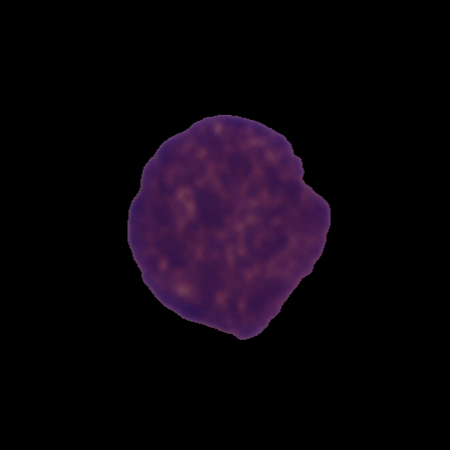
Label: cancer